Question: I am starting with github. After the commands $ git commit -m (without a 'message'), I reach a  window. I added some text on top to explain the commit... but I am stuck there, how to EsCape?
Thanks and regards.
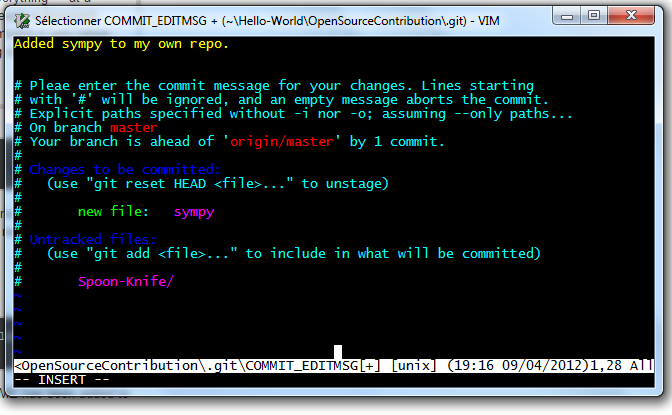
Answer: To commit, save and quit the way you normally do in vim. ':x', ':wq', ':w' followed by ':q', 'ZZ', whatever.
To abort you can use ':cq'.
If you'd rather use something other than vim (it isn't clear if your problem is that you don't know vim or are just confused that git dropped you in vim) you can change '$EDITOR' to whatever editor you'd prefer. See 'git help commit' for more details.